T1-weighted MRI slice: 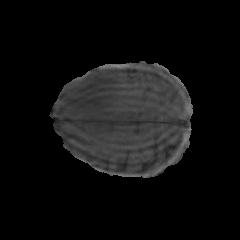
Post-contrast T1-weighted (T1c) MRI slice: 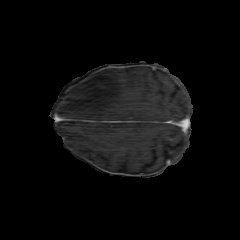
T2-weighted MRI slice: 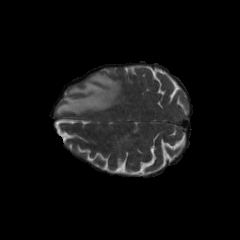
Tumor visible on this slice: yes